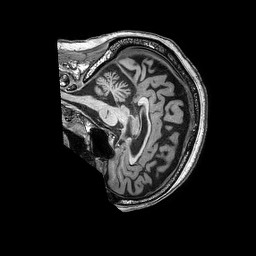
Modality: T1w
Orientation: sagittal
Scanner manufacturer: philips
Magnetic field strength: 3 T
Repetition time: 0.007132 s
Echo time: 0.003265 s